Question:
In the above image, we can see the navigationbar and pages index(side) which can viewed when the user tapped the screen once and will be removed from superview, on another tap.
I added the navigationbar using tap gesture recogniser, but to show the pages index I didn't know what to do and even ?
Any help will be appreciated.
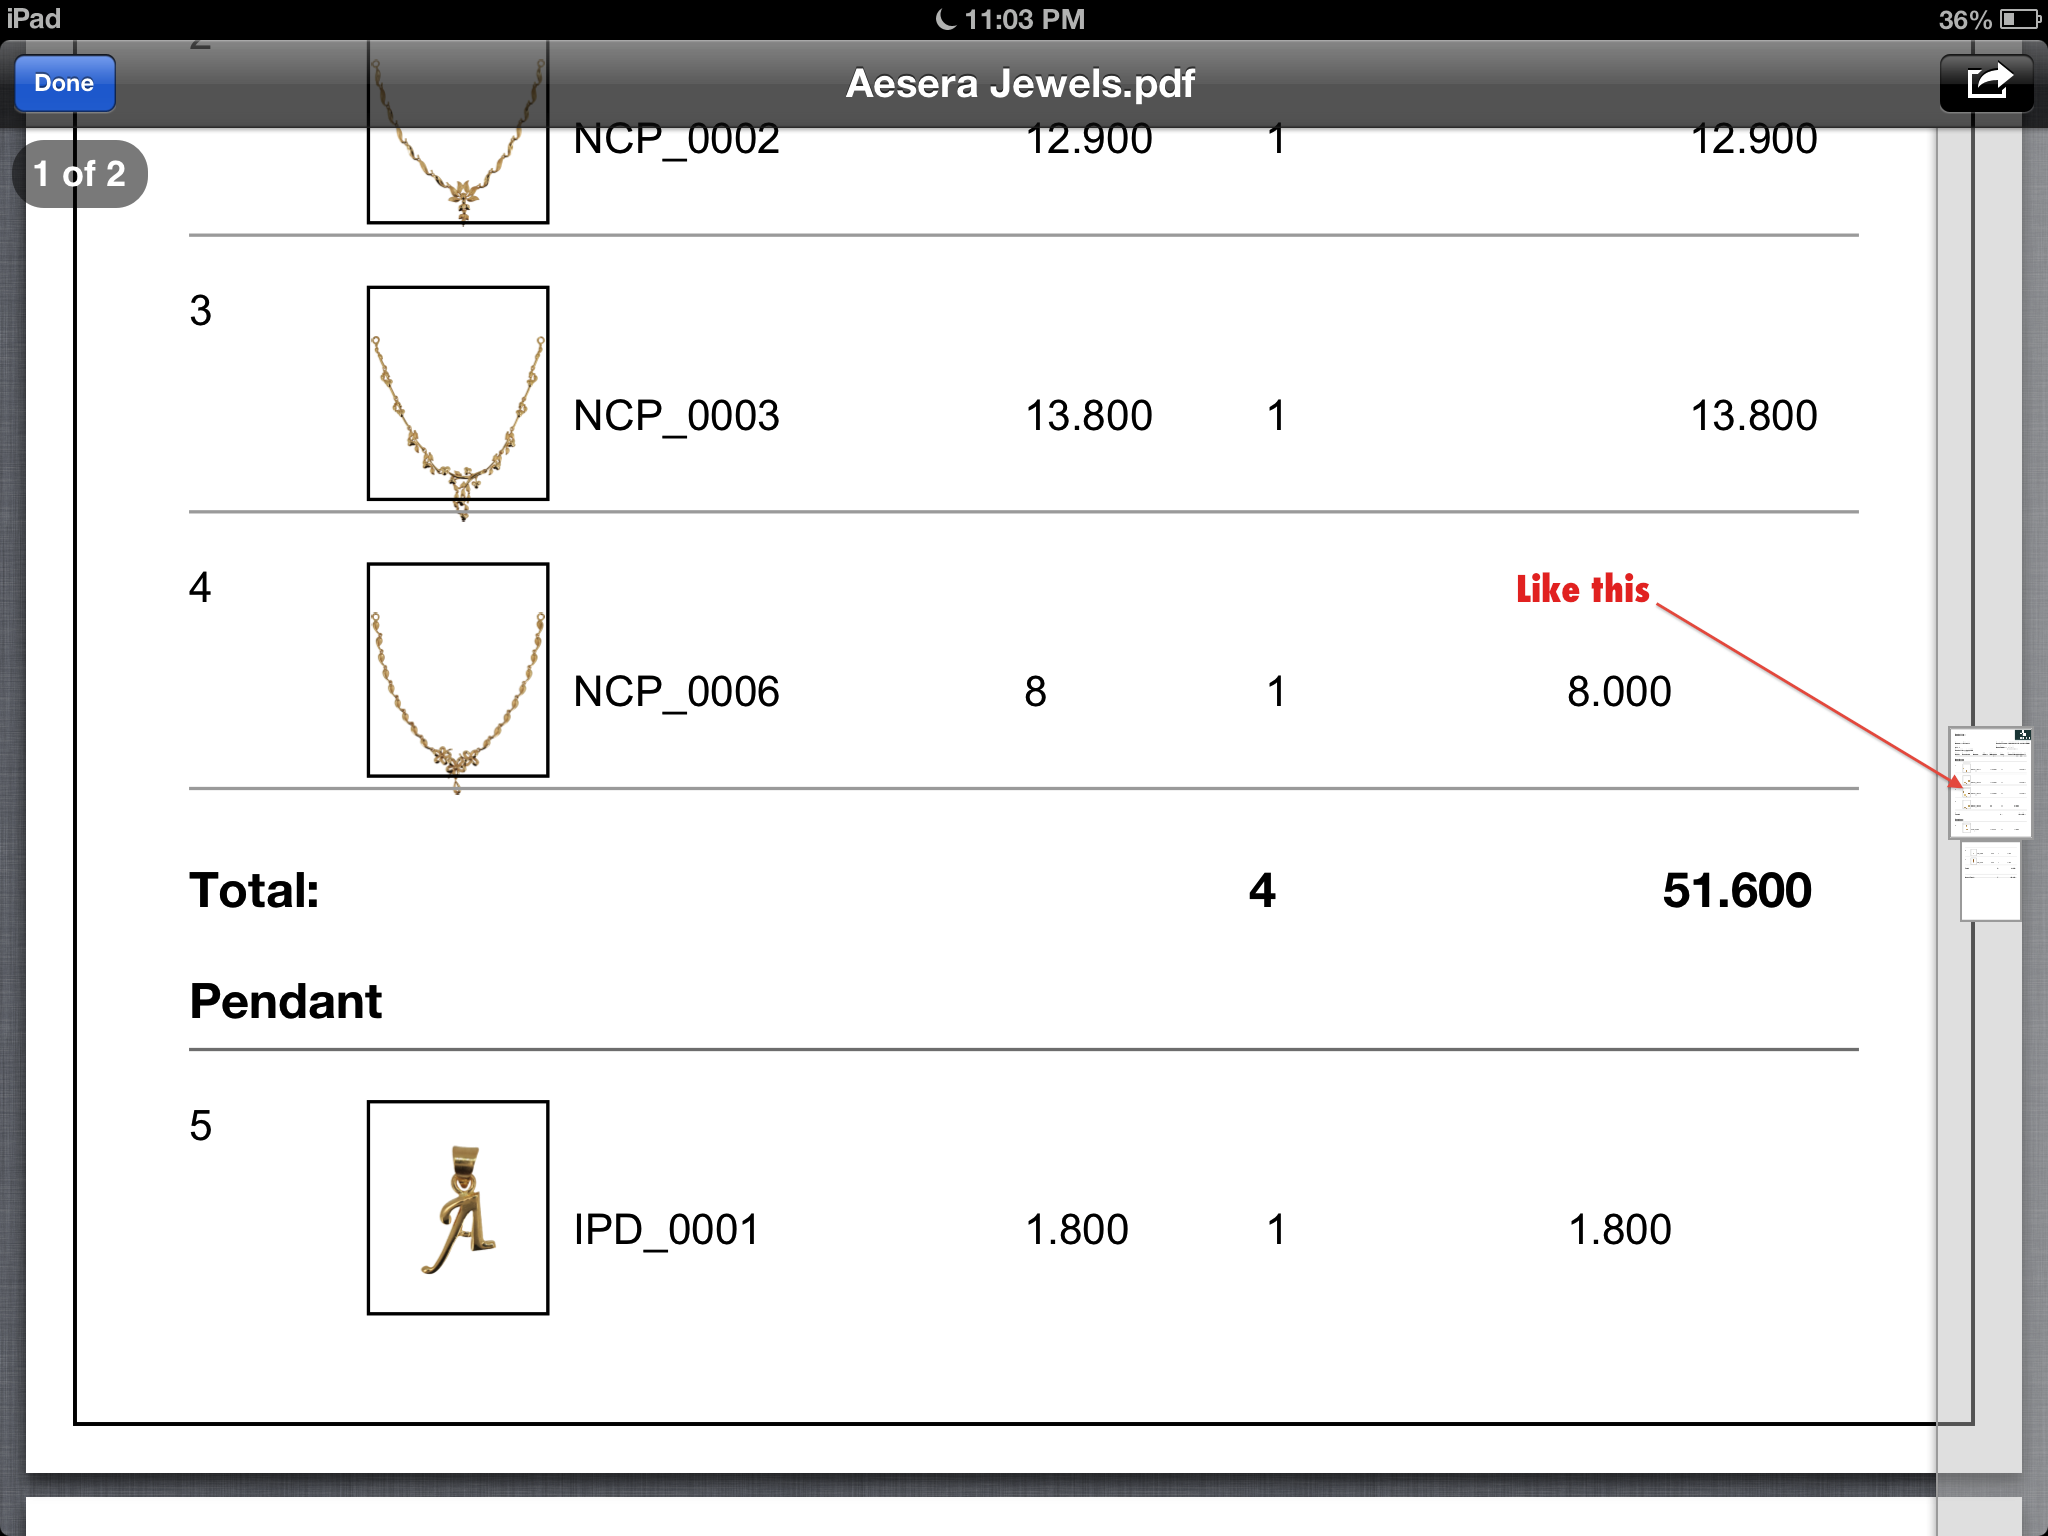
Answer: Since you have added the 'uiwebview'tag to your question, I guess you are using a 'uiwebview' to read the pdf.
In this case, there is no way to add a sidebar with the page index.
The only way do it is to develop your own viewer using <URL>, or to use an existing library.